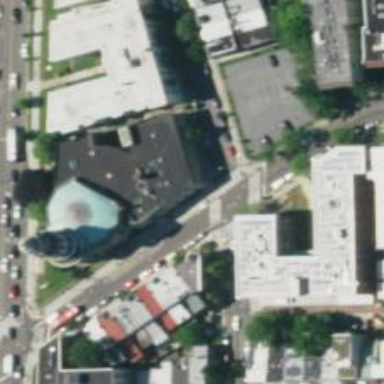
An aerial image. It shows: Beautiful church building.